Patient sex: M
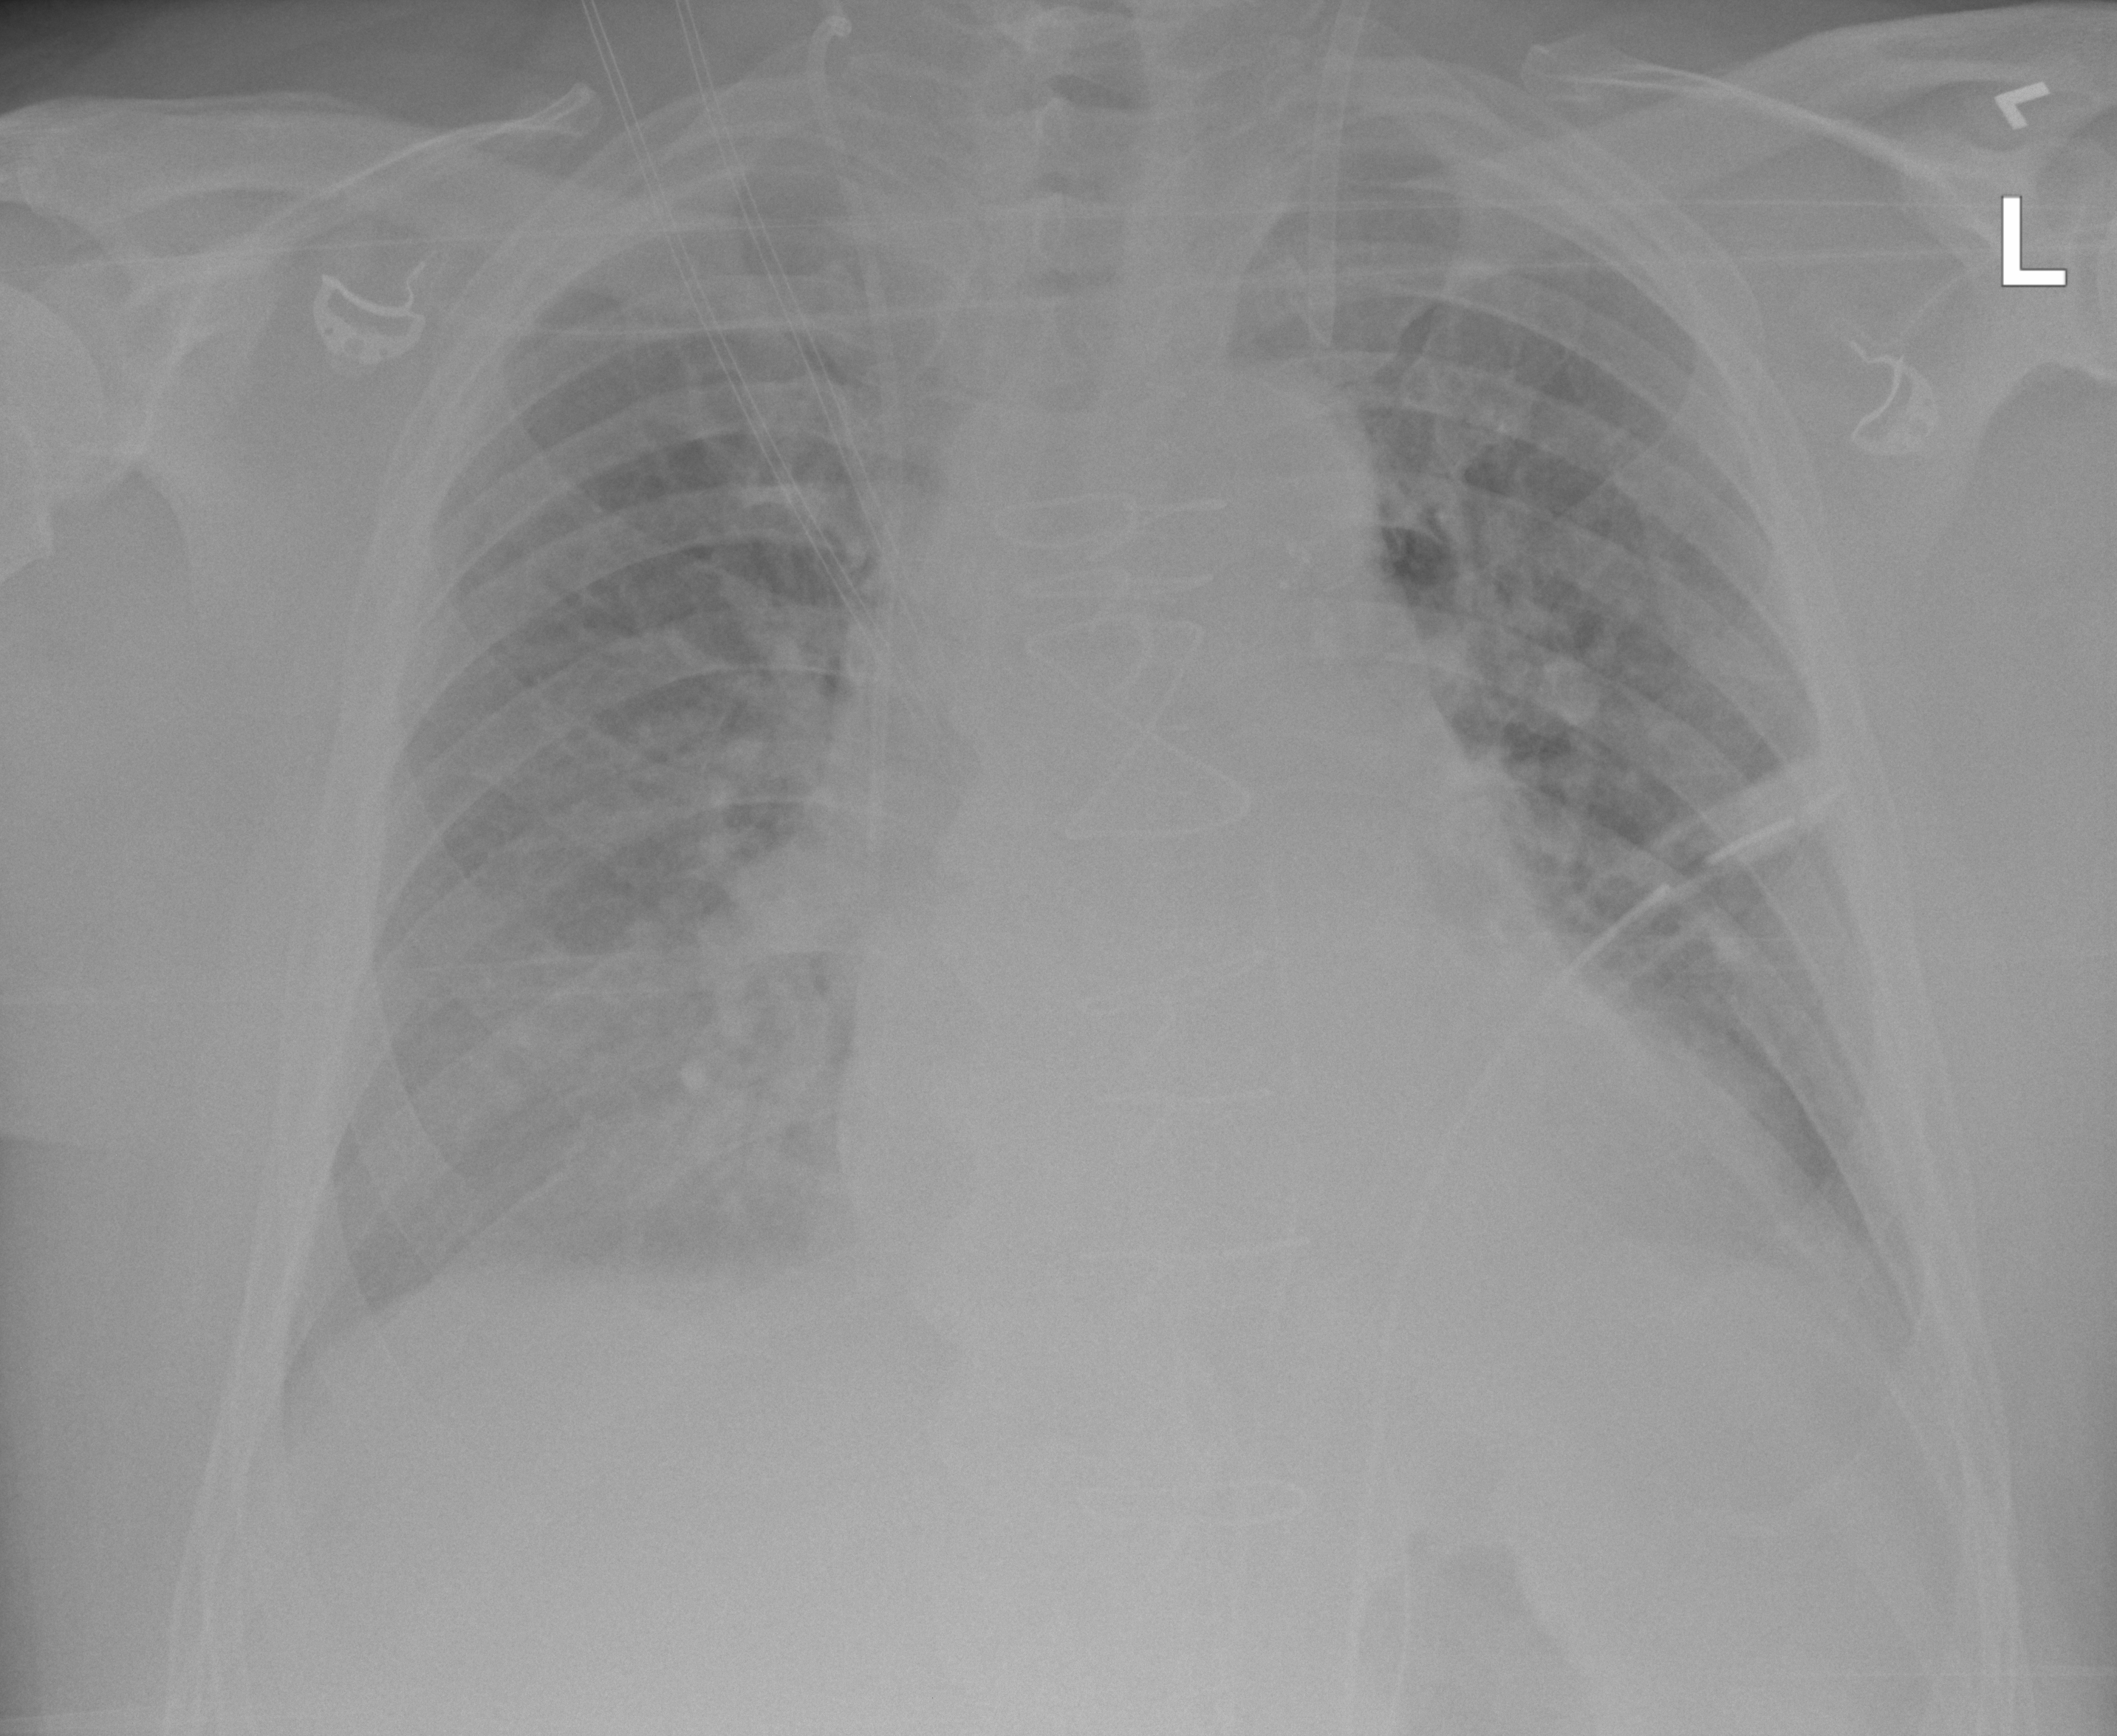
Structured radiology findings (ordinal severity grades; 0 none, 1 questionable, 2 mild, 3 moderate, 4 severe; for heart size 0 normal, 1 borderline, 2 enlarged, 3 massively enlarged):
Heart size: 2
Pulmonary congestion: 2
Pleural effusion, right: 2
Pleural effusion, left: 2
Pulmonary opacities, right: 0
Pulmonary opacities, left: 0
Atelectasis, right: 2
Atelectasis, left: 2